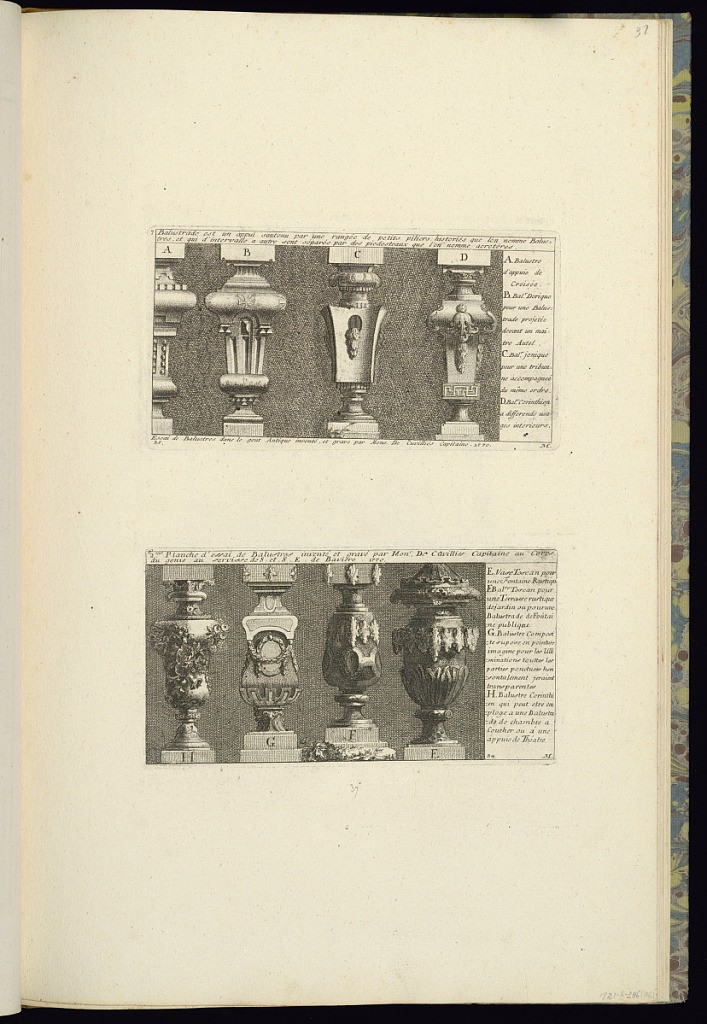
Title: Upper Plate: Essai de Balustres dans le gout Antique
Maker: François de Cuvilliés the younger, German, 1731 - 1777
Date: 1770
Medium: Etching and engraving on paper
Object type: Print
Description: A sheet printed with two plates illustrating designs for balusters with neoclassical ornament. Each design is lettered with a description along the right sides. The plates are titled, numbered, dated, and signed.